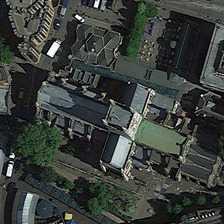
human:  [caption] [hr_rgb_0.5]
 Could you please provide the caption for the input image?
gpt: it is a cross like church with a light blue roof .

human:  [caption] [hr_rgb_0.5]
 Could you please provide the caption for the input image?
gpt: a cross shaped church with blue and green pithed roof is surrounded by other buildings and trees .

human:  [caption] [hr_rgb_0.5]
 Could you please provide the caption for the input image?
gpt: thr long cross shape church is between a tall trss and a honeycomb building .

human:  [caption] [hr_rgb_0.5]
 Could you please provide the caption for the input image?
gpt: a cross shaped church with blue and green pithed roof is surrounded by other buildings and trees .

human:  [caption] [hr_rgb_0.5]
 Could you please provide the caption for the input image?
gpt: a church is surrounded by several other buildings and green trees .